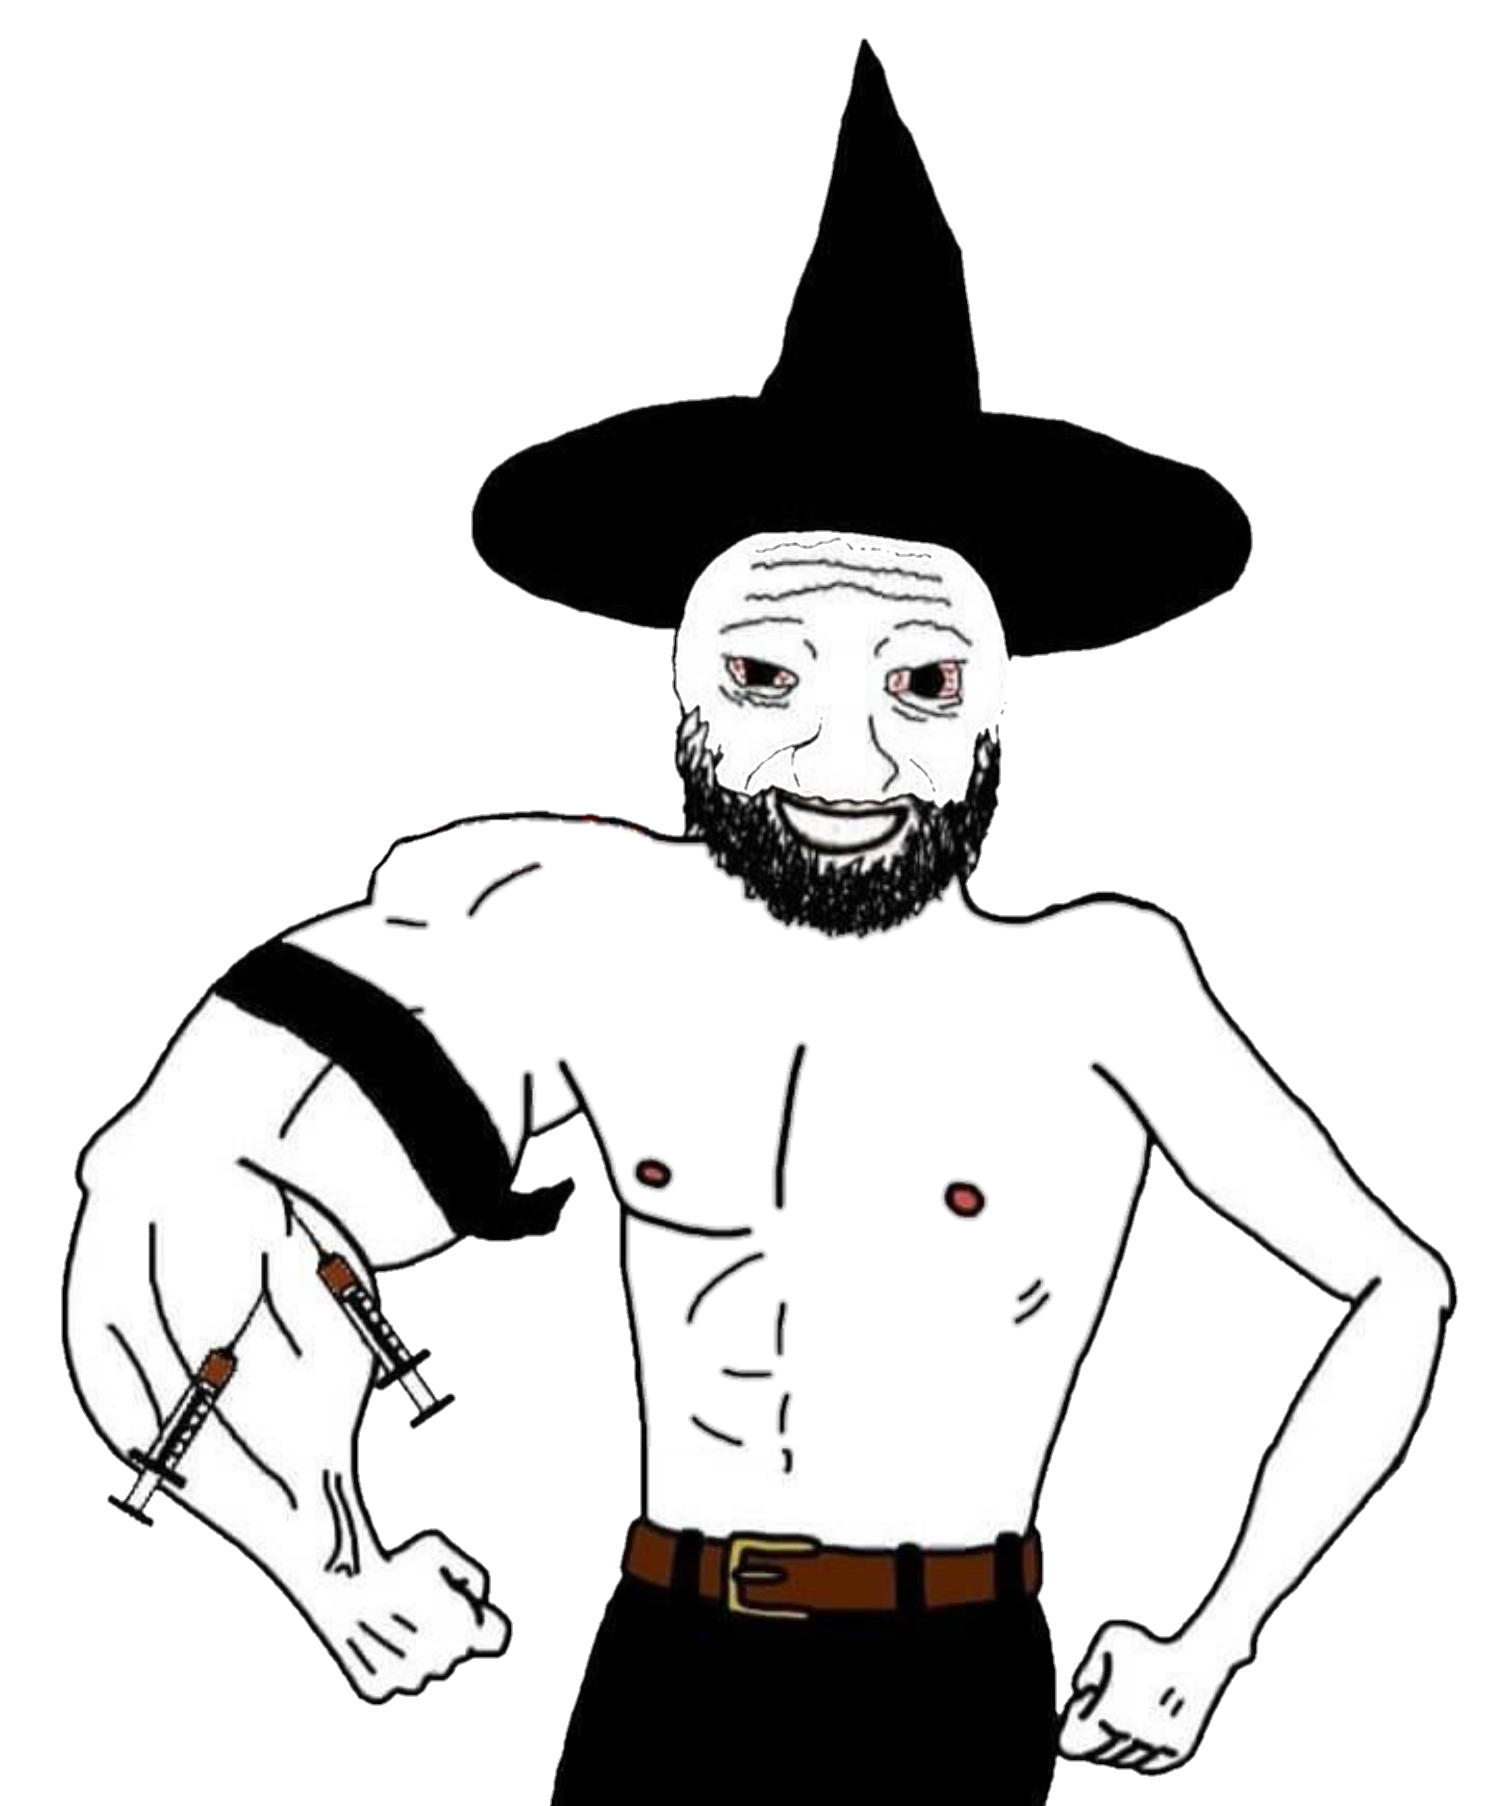
Label: 5_Coomer